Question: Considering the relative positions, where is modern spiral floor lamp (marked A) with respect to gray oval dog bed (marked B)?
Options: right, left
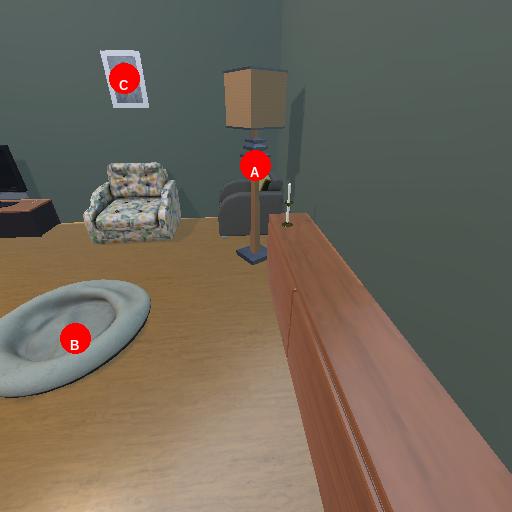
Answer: right